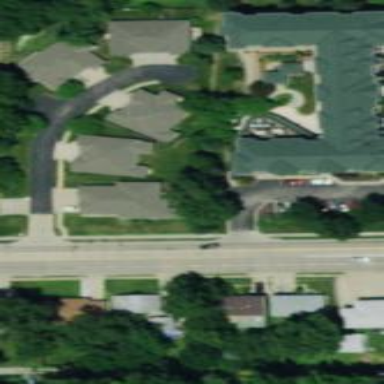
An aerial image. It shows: Nursing home located within apartment building.